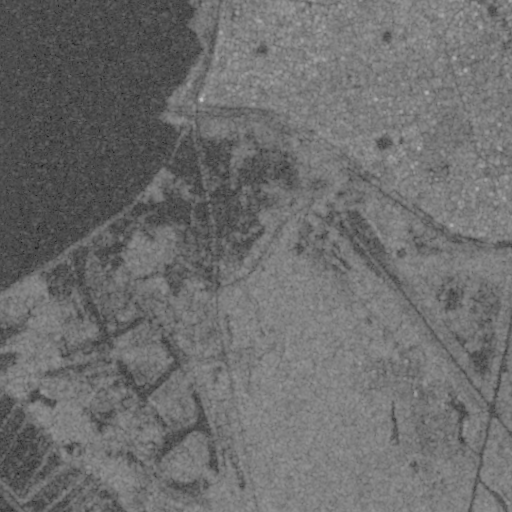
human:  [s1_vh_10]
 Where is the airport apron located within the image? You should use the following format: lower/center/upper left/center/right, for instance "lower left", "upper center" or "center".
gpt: The airport apron is located in the lower right of the image.
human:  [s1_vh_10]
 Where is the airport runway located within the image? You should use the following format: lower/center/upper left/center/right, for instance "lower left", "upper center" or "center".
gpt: The airport runway is located in the lower right of the image.
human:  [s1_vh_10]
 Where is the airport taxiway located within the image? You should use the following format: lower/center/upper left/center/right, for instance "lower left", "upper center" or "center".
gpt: The airport taxiway is located in the lower right of the image.
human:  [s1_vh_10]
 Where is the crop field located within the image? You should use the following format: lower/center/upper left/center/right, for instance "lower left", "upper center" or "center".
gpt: The crop field is located in the lower left of the image.
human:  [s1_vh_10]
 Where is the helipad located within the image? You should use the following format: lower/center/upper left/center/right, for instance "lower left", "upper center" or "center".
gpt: The helipad is located in the lower right of the image.
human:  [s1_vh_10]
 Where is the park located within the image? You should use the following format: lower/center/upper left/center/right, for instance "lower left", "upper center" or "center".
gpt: The park is located in the upper right of the image.
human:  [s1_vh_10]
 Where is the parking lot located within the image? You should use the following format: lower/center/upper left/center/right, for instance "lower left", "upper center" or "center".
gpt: The parking lot is located in the upper right of the image.
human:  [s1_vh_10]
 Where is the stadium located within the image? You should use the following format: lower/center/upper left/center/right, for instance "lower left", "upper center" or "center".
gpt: The stadium is located in the upper right of the image.
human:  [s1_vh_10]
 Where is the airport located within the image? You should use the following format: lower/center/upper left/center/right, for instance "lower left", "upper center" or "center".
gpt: There is no airport in the image.

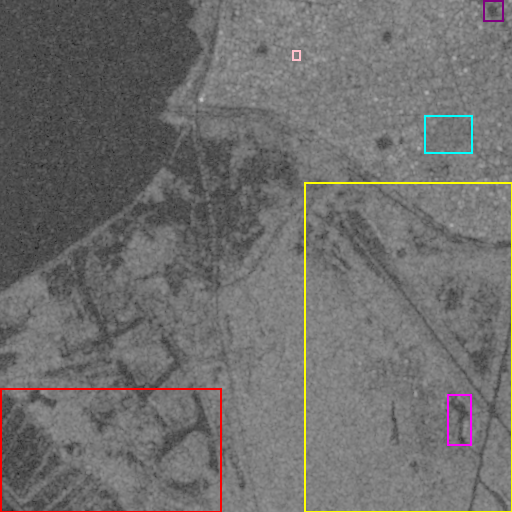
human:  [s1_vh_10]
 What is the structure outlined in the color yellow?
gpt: The structure outlined in yellow is an airport.
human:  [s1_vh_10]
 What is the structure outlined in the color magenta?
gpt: The structure outlined in magenta is an airport apron.
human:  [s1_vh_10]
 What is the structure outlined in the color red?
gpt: The structure outlined in red is a crop field.
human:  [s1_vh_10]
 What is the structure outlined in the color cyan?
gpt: The structure outlined in cyan is a park.
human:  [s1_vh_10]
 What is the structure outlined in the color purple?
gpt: The structure outlined in purple is a stadium.
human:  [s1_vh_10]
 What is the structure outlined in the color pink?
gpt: The structure outlined in pink is a building.
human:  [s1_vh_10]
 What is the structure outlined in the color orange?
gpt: There is no orange outline.